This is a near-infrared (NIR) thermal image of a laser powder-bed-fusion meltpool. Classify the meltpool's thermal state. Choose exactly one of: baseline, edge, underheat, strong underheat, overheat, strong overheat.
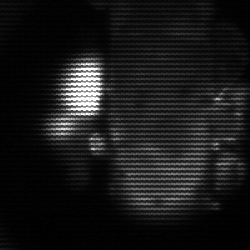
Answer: strong underheat